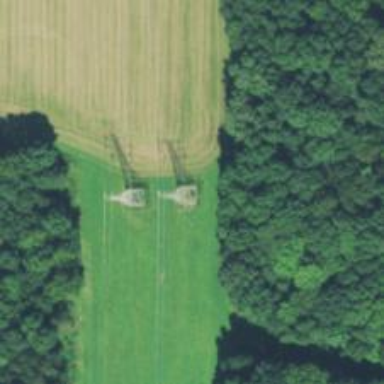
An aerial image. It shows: Lattice structure tower used for power distribution.